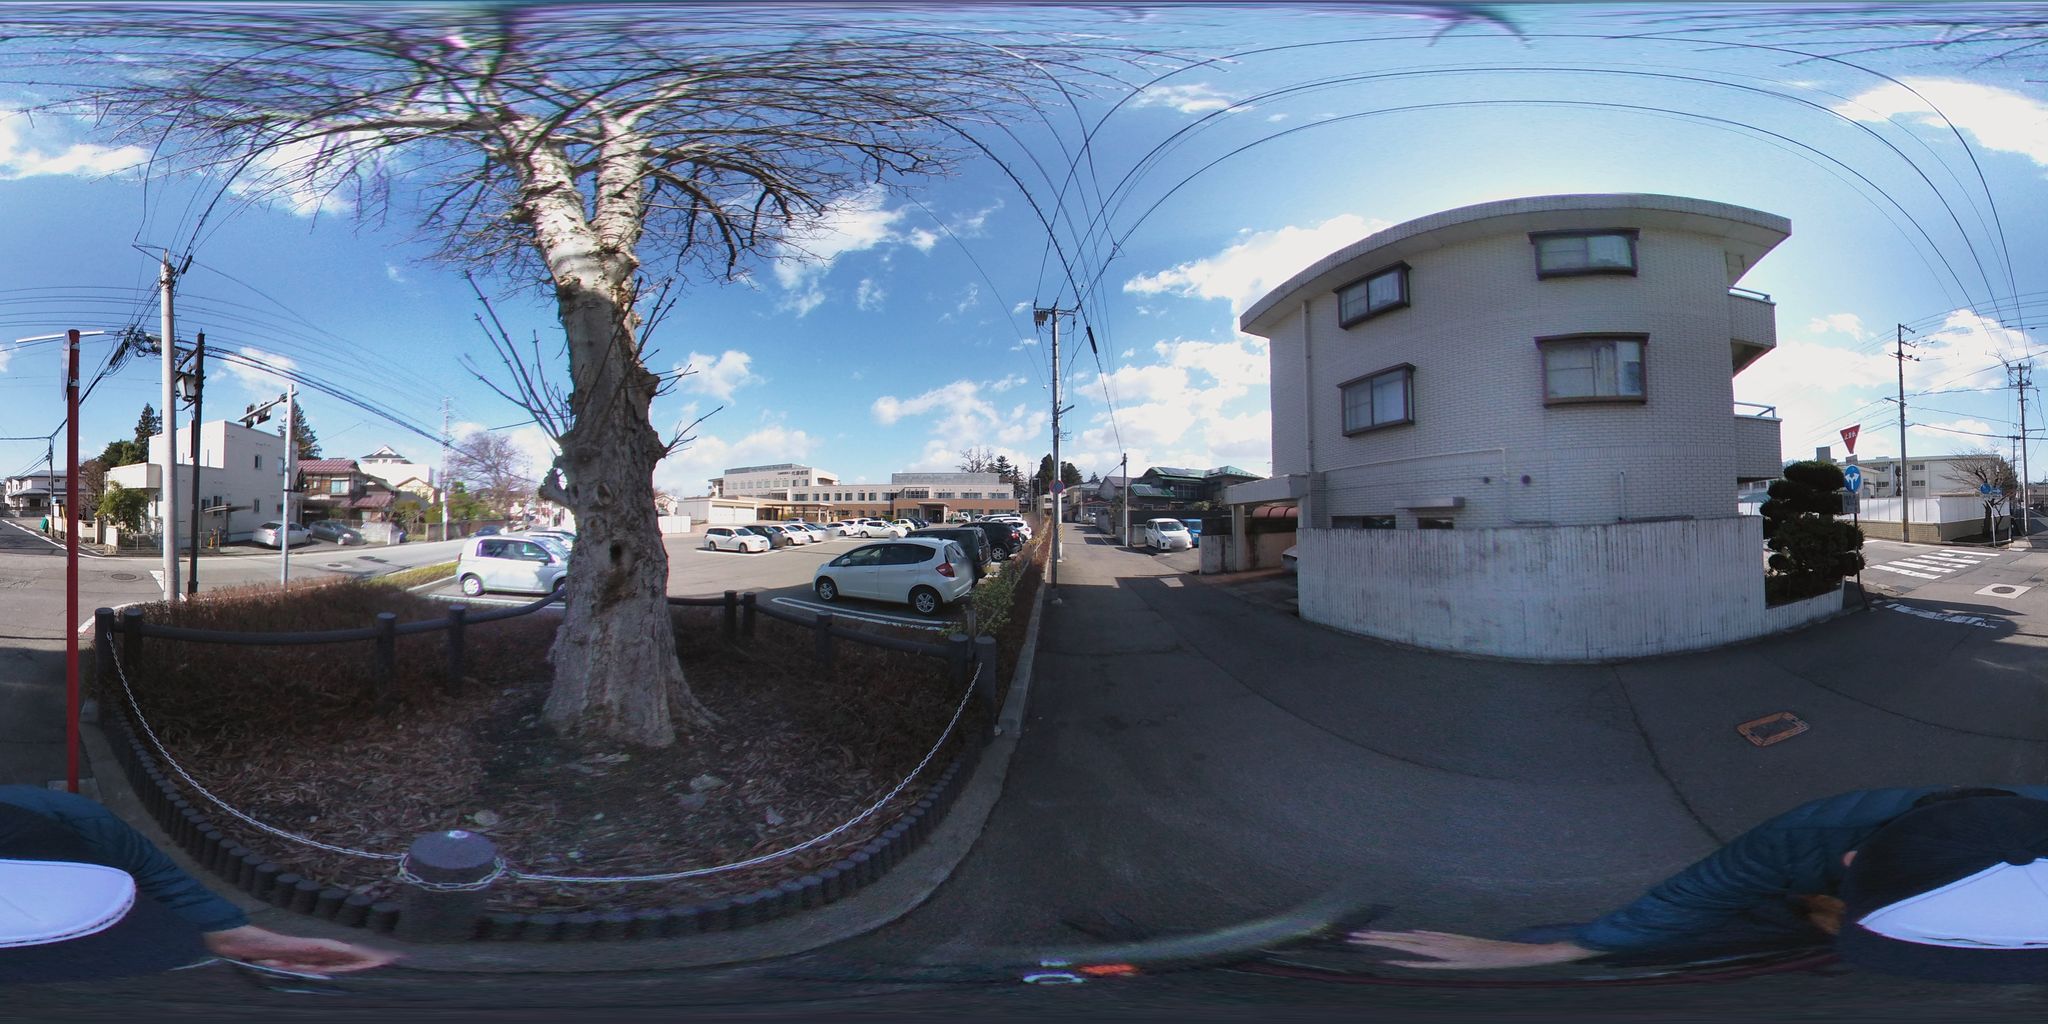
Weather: snowy
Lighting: day
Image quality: good
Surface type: cycling surface
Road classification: unclassified
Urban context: urban centre
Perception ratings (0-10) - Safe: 1.1, Lively: 5.02, Beautiful: 1.9, Boring: 2.28, Depressing: 2.77, Wealthy: 1.07